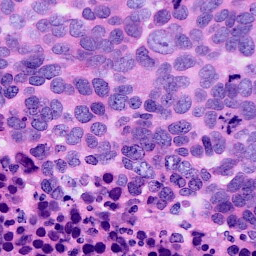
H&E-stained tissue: Ovarian